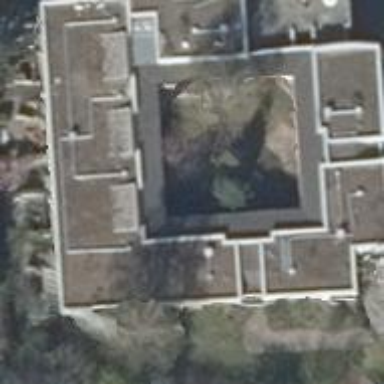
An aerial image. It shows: Building with apartments and flat roof.